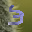
Label: 3